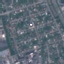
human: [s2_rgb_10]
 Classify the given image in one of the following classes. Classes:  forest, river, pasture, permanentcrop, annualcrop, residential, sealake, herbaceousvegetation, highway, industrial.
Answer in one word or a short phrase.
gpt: Residential